Interaction volume radius: 5 \u00c5
Interaction volume height: 35 \u00c5
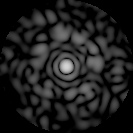
Disorder parameter: 0.8431